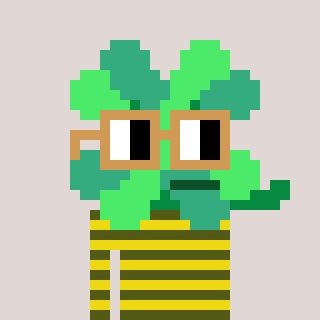
a pixel art character with square brown glasses, a clover-shaped head and a yellow-colored body on a warm background